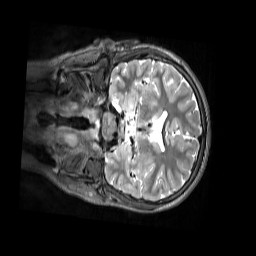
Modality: T2w
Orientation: coronal
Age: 12
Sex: male
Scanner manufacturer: siemens
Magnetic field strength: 3 T
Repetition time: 3.2 s
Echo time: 0.408 s